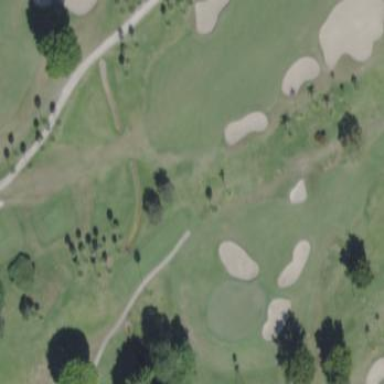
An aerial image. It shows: Golf fairway surrounded by grass.